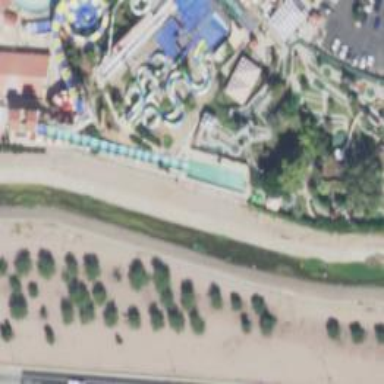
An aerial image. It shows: Water slide attraction.